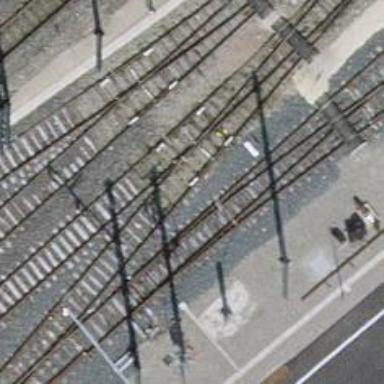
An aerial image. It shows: Rail yard with electrified contact lines for the trains.